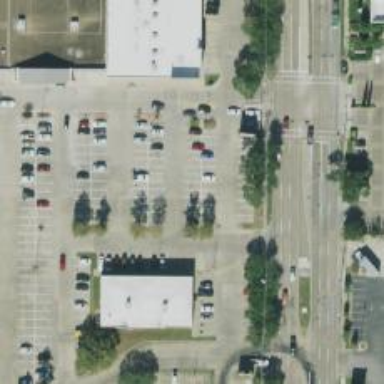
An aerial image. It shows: Parking space.